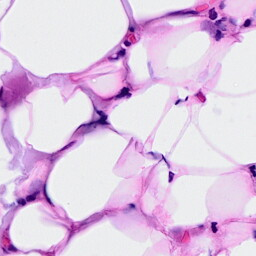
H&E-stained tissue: Breast